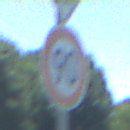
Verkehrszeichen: Geschwindigkeit90
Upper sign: EndeVorfahrtsstrasse
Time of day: Midday
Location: Outdoor (Nature)
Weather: Clear
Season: Summer
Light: Natural